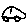
Label: car